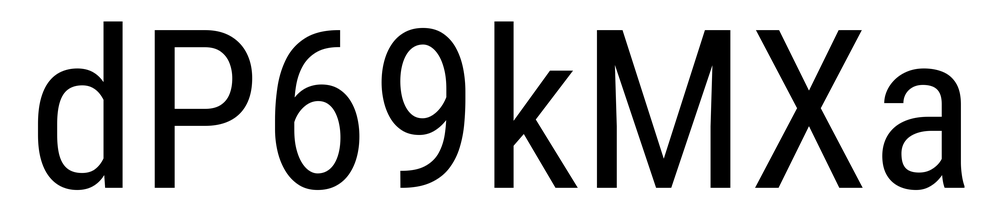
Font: Roboto_Condensed_Regular